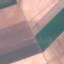
Land use / land cover: AnnualCrop